Question: im using sql server 2012 and replication process in it. now the replication process is working correctly, but i want to delete this replication, i mean all the publications, subscriptions and articles through script. i went through this site <URL> and tried the following script
'''
:setvar PublisherDatabase "AdventureWorks2012"
:setvar SubscriberServer "HYDHTC0131320D\MSSQLSERVER2"
use [$(PublisherDatabase)]
--Drop all subscriptions
exec sp_dropsubscription
@publication = N'TestPubs',
@article = N'all',
--@subscriber = [$(SubscriberServer)]
@subscriber = N'all',
@destination_db = N'all'
--Drop publication
if exists (Select 1 From SysPublications where name = N'TestPubs')
EXEC sp_droppublication @publication = N'TestPubs'
EXEC sp_replicationdboption @dbname = [$(PublisherDatabase)], @optname = N'publish', @value = N'false'
--Drop subscriber entry
EXEC sp_dropsubscriber @subscriber = [$(SubscriberServer)]
--Drop distributor
EXEC sp_dropdistributor @no_checks = 1
'''
after i execute the above script, im getting the following error.
'''
Only one Log Reader Agent or log-related procedure (sp_repldone, sp_replcmds, and sp_replshowcmds) can connect to a database at a time. If you executed a log-related procedure, drop the connection over which the procedure was executed or execute sp_replflush over that connection before starting the Log Reader Agent or executing another log-related procedure.
Msg 18752, Level 16, State 1, Procedure sp_replcmds, Line 1
Only one Log Reader Agent or log-related procedure (sp_repldone, sp_replcmds, and sp_replshowcmds) can connect to a database at a time. If you executed a log-related procedure, drop the connection over which the procedure was executed or execute sp_replflush over that connection before starting the Log Reader Agent or executing another log-related procedure.
The Subscriber was dropped.
Msg 20015, Level 16, State 1, Procedure
sp_MSreplremoveuncdir, Line 83
Could not remove directory 'C:\Program Files\Microsoft SQL Server\MSSQL11.MSSQLSERVER\MSSQL\ReplData\unc\HYDHTC0131320D_ADVENTUREWORKS2012_TESTPUBS\20120719152739\'. Check the security context of xp_cmdshell and close other processes that may be accessing the directory.
'''
check this screenshot for more details

can anyone help me in solving these issues
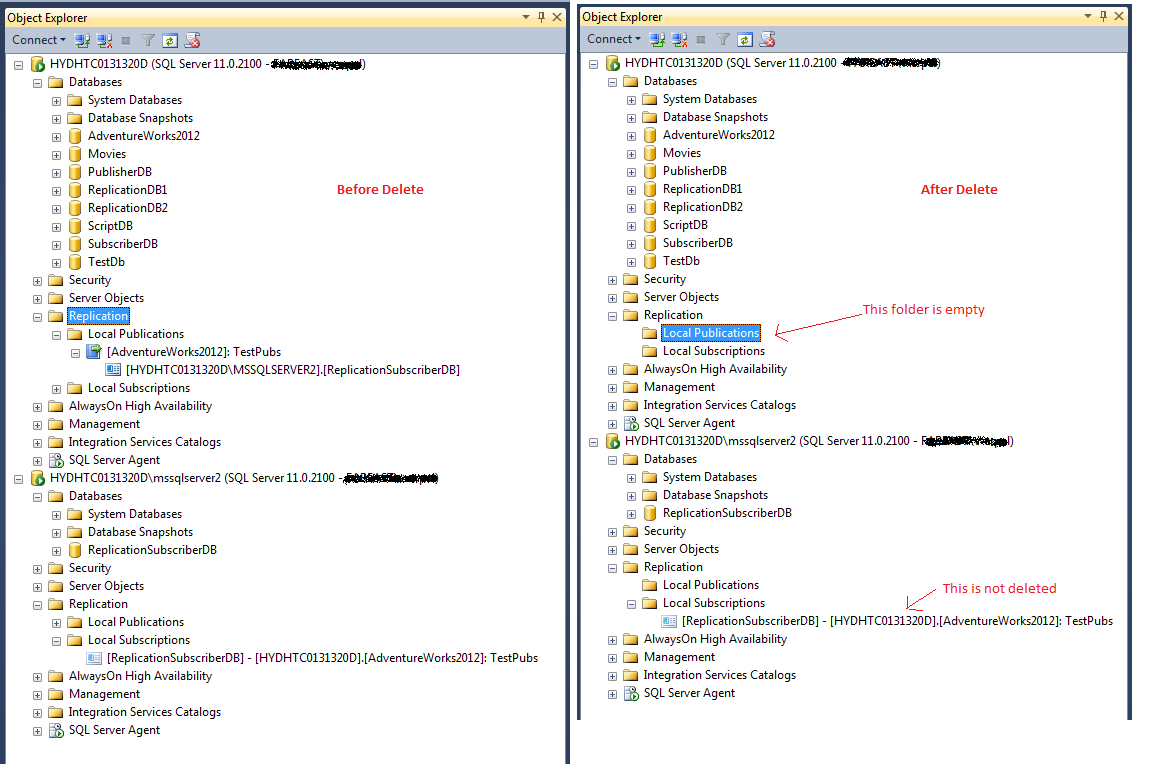
Answer: It looks like you had some errors when dropping replication and have some orphaned subscription metadata at teh Subscriber. Orphaned metadata can be removed from the subscription database using <URL>.
For future reference, you can remove all subscriptions, publications, and disable publishing and distribution following these steps:
- <URL>
a) To drop a push subscription on replication
'''
-- This batch is executed at the Publisher to remove
-- a pull or push subscription to a transactional publication.
DECLARE @publication AS sysname;
DECLARE @subscriber AS sysname;
SET @publication = N'AdvWorksProductTran';
SET @subscriber = $(SubServer);
USE [AdventureWorks2012]
EXEC sp_dropsubscription
@publication = @publication,
@article = N'all',
@subscriber = @subscriber;
GO
'''
b) To drop a subscription on a replication
'''
DECLARE @publication AS sysname;
DECLARE @subscriber AS sysname;
DECLARE @subscriptionDB AS sysname;
SET @publication = N'AdvWorksSalesOrdersMerge';
SET @subscriber = $(SubServer);
SET @subscriptionDB = N'AdventureWorks2012Replica';
USE [AdventureWorks2012]
EXEC sp_dropmergesubscription
@publication = @publication,
@subscriber = @subscriber,
@subscriber_db = @subscriptionDB;
GO
'''
c) To drop a publication and set a to stop being a publisher, on a replication.
'''
DECLARE @publicationDB AS sysname;
DECLARE @publication AS sysname;
SET @publicationDB = N'AdventureWorks2008R2';
SET @publication = N'AdvWorksProductTran';
-- Remove a transactional publication.
USE [AdventureWorks2008R2]
EXEC sp_droppublication @publication = @publication;
-- Remove replication objects from the database.
USE [master]
EXEC sp_replicationdboption
@dbname = @publicationDB,
@optname = N'publish',
@value = N'false';
GO
'''
d) To drop a publication and set a to stop being a publisher, on a replication.
'''
DECLARE @publication AS sysname
DECLARE @publicationDB AS sysname
SET @publication = N'AdvWorksSalesOrdersMerge'
SET @publicationDB = N'AdventureWorks2008R2'
-- Remove the merge publication.
USE [AdventureWorks2008R2]
EXEC sp_dropmergepublication @publication = @publication;
-- Remove replication objects from the database.
USE master
EXEC sp_replicationdboption
@dbname = @publicationDB,
@optname = N'merge publish',
@value = N'false'
GO
'''